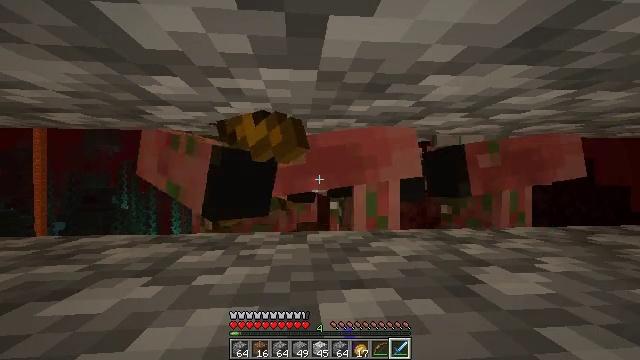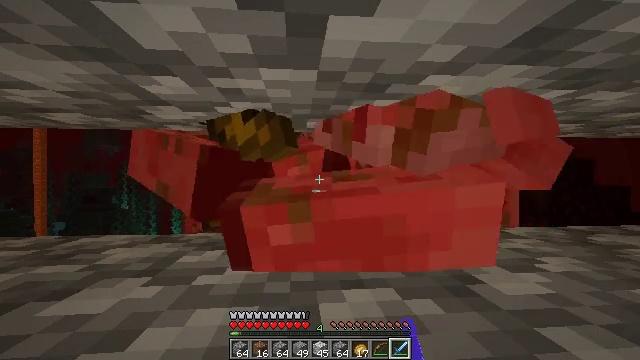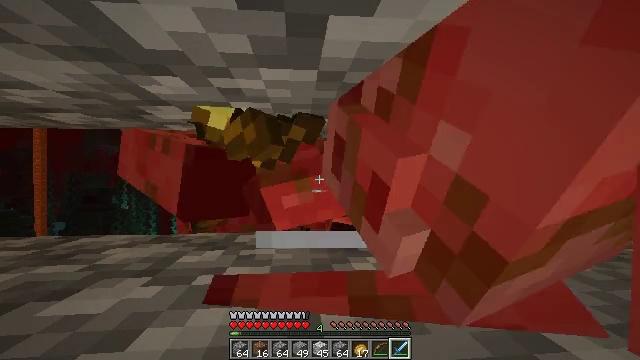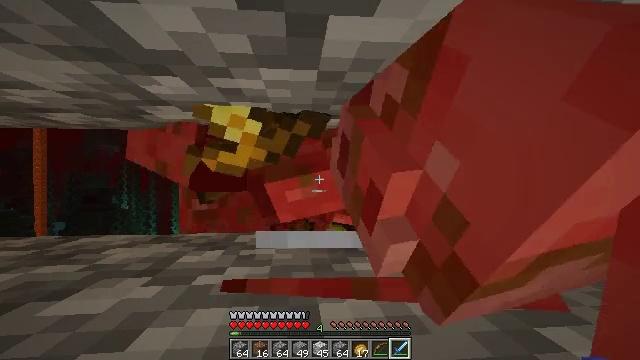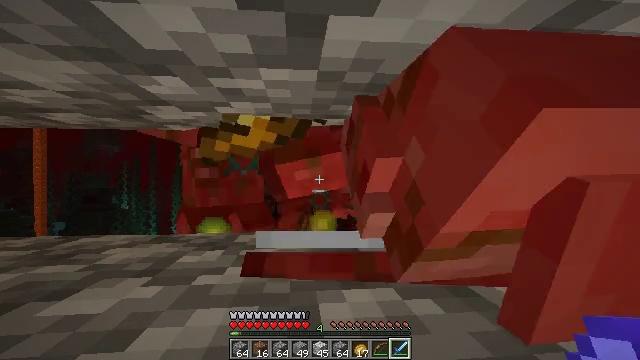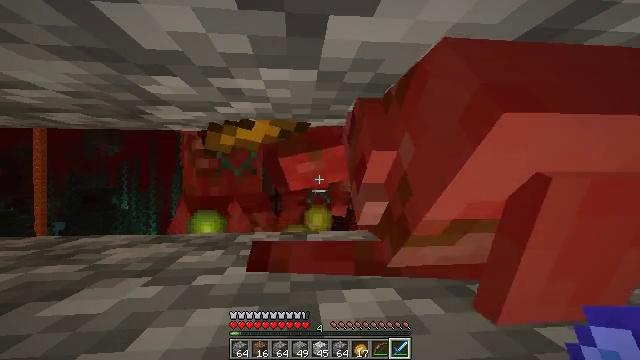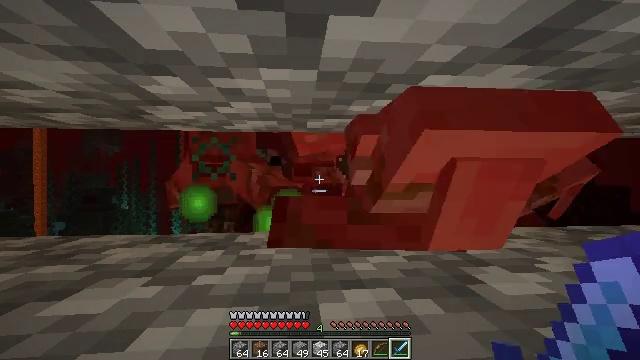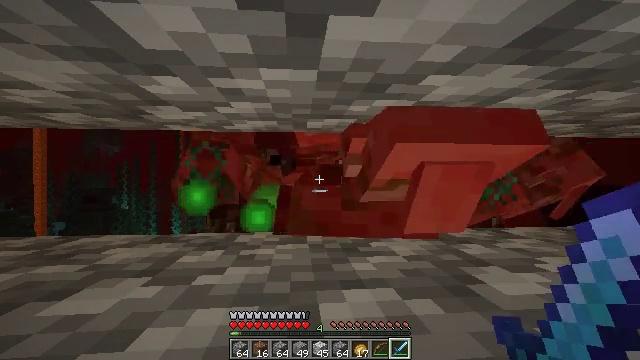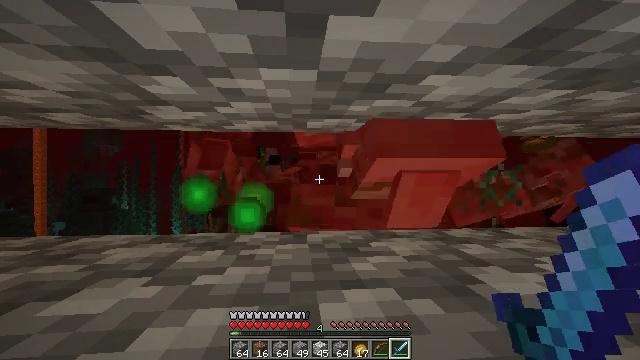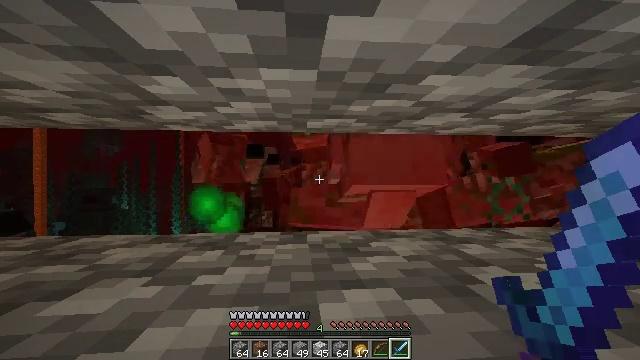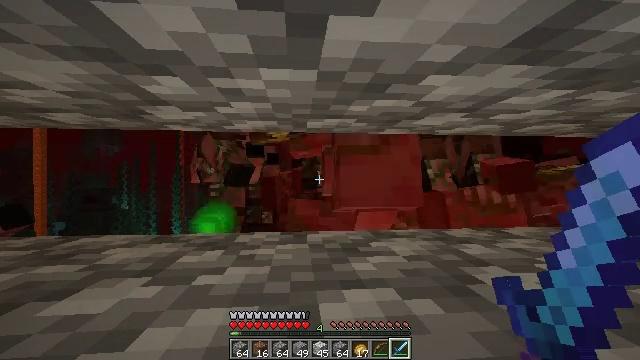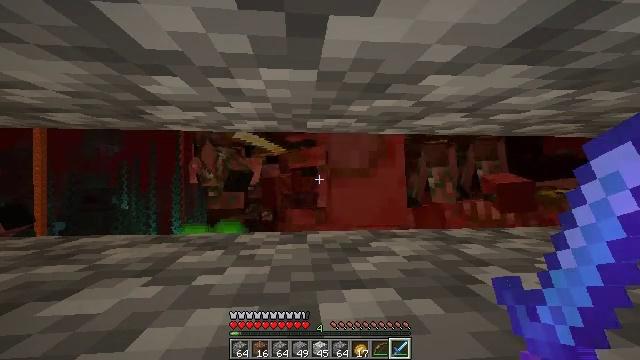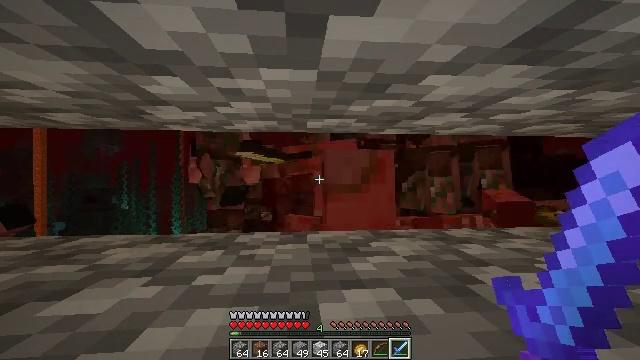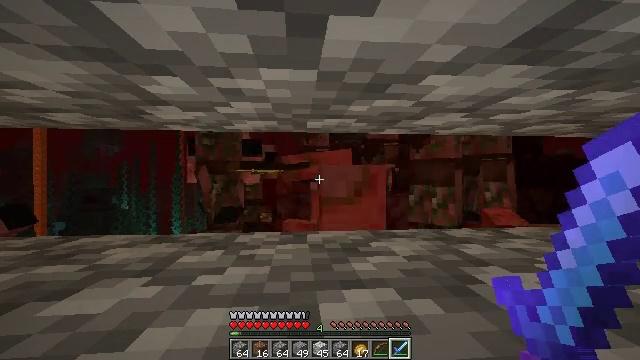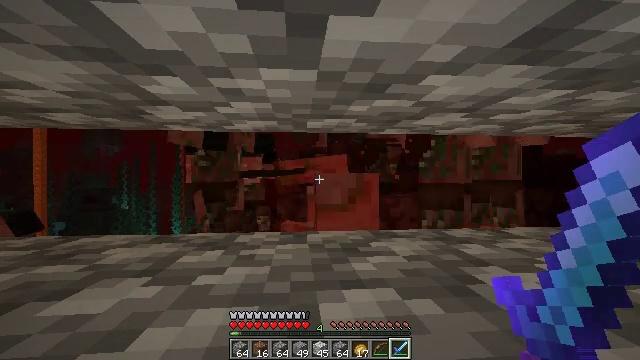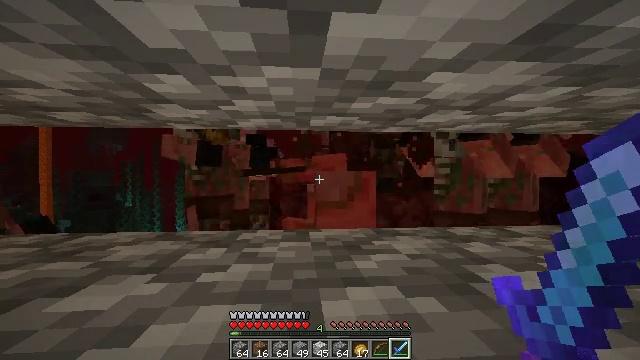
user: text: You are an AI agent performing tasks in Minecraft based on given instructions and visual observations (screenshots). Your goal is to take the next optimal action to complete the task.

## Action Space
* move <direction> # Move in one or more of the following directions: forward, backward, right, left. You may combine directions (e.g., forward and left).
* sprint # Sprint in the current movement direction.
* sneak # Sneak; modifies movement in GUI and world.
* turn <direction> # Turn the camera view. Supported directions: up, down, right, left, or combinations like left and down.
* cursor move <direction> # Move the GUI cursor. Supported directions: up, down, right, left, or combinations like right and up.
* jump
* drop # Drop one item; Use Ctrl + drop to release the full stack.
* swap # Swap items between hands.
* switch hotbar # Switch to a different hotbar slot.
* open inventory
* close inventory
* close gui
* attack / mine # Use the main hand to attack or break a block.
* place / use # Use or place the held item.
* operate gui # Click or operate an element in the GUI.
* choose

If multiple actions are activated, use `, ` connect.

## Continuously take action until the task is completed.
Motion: motion action
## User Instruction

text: Face a hostile mob.
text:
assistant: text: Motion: no_op
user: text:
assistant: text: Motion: no_op
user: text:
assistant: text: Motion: no_op
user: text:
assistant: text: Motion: no_op
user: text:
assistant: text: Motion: no_op
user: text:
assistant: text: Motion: no_op
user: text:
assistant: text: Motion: no_op
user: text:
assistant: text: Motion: no_op
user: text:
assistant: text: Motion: no_op
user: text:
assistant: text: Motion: no_op
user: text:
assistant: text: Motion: no_op
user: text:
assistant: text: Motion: no_op
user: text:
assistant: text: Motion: no_op
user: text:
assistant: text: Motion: no_op
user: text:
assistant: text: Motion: no_op
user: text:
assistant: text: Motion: no_op
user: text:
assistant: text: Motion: no_op
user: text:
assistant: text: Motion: no_op
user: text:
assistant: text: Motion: no_op
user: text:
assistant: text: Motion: no_op
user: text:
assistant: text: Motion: no_op
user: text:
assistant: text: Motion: no_op
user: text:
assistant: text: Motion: no_op
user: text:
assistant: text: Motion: no_op
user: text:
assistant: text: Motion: no_op
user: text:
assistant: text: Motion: no_op
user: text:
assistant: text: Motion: attack / mine
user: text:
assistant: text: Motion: attack / mine
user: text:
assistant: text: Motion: attack / mine
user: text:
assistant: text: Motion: attack / mine